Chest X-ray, AP view. Patient: 47 years old, sex M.
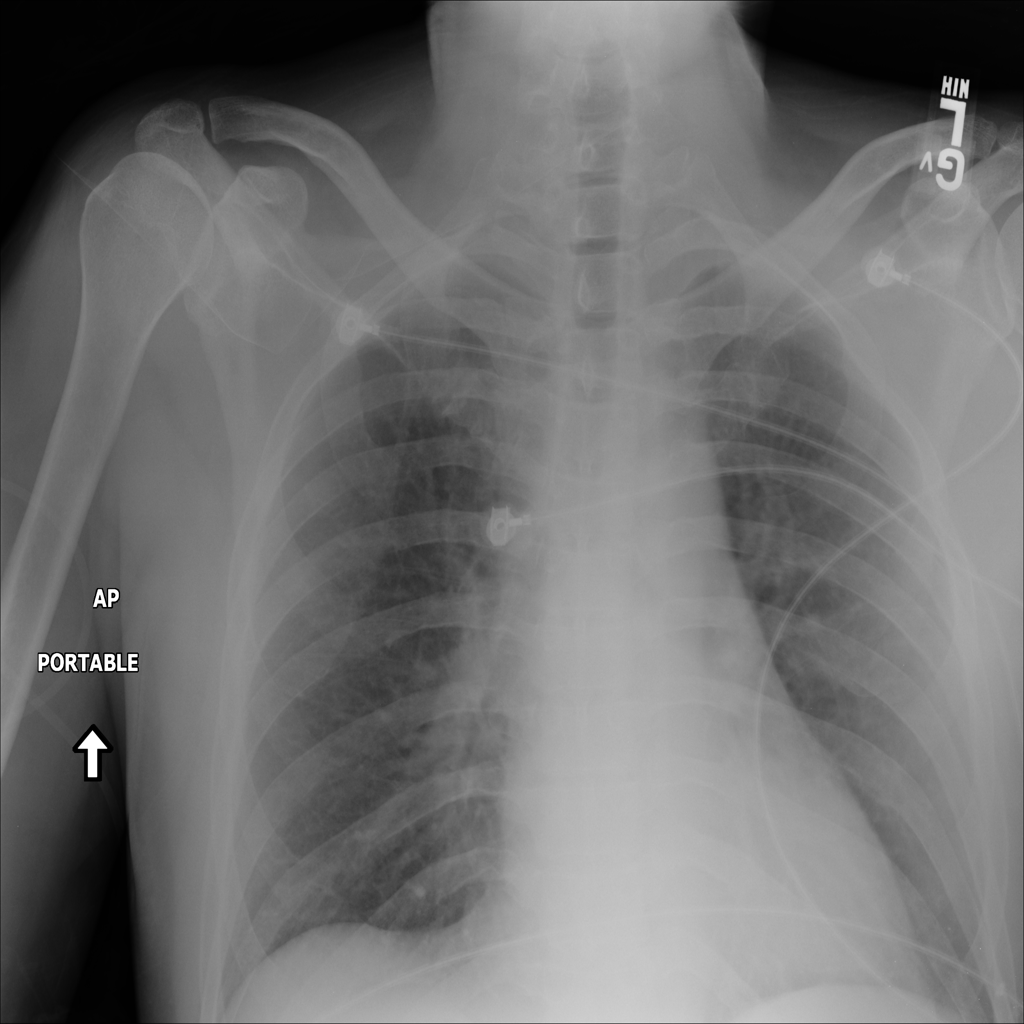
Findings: Edema, Pneumothorax